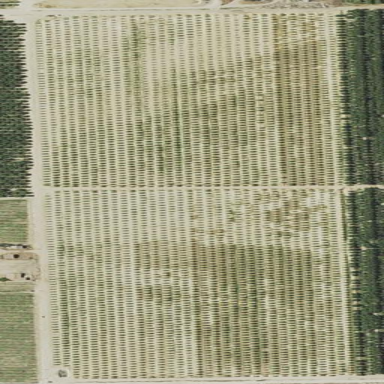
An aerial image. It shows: Orchard filled with almond trees.